Question: Excel Interop is removing images from processed files.
I'm using the Excel Interop, no third-party components are present (that I'm aware of).
The workflow is -- create a copy (target) of a file (template), populate cells, change radio-button state
1. Create copy (target) of a pre-existing .xslm file (template)
2. Open target via Excel Interop
3. Populate target cells, change radio-button state
4. The worksheet with an image is not modified
5. Close target
On my dev machine, the target file looks great -- everything is populated, the image is present.
On the production machine -- everything is populated, but the image is not present.
Instead, the following error appears in its place:
"The image part with relationship ID rId1 was not found in the file"

The entire workbook is opened via the following code:
'''
var workbook = workbooks.Open(targetPath
0, false, 5, Type.Missing, Type.Missing, false, XlPlatform.xlWindows, "",
true, false, 0, true, false, false);
'''
Please note that the worksheet with the image is not manipulated in the code.
The worksbooks (and individual worksheets) are protected. However, the protected template is processed correctly in dev, but not in production. I don't think the protection has anything to do with it (but who knows, right? This is Interop. ugh).
The file was created by another party, and all components (ie, the image) reside within the .xslm structure, not as links to another server.
I have verified that the image is visible on the production machine in the template file, but not in a processed file.
To confirm that this was not an issue in opening the file within the production, I emailed myself a copy, and the image continued to be not present.
I have also confirmed that, on my development machine, processed files do have a visible image.
I unprotected the worksheet, and unzipped the file structure. The .jpg file is indeed not present in the processed target from the production machine.
One more note -- Office 2010 is installed on my development machine, but Office 2007 on the production machine. As a result, I'm using the Office 12 Interop. No runtime errors are generated in either environment.
UPDATE NOTE: There are four other image-files, all '.emf' on a different worksheet; they are all stripped as well.
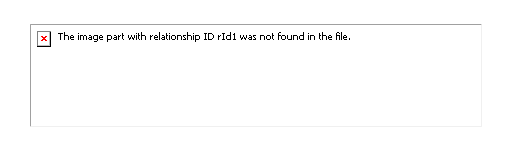
Answer: As explained in comments (and eventually in an edit to the question), the code was running in production as a service, with the account.
I am now unsure why I picked this account -- something I found in passing during my research on getting the Interop to run correctly as a service?
However, once I switched from the account to the account (and checked "Allow service to interact with desktop") it worked. Automagically.
1. services.msc
2. select the service
3. right-click, select "Properties"
4. select the "Log On" tab
5. select "Local System account" and check "Allow service to interact with desktop"
"Allow service to interact with desktop" might not be required; Other notes on automating the Interop suggest that other desktop settings are required, however I did an install where those pre-requisites were set but THIS value unchecked; app still worked...